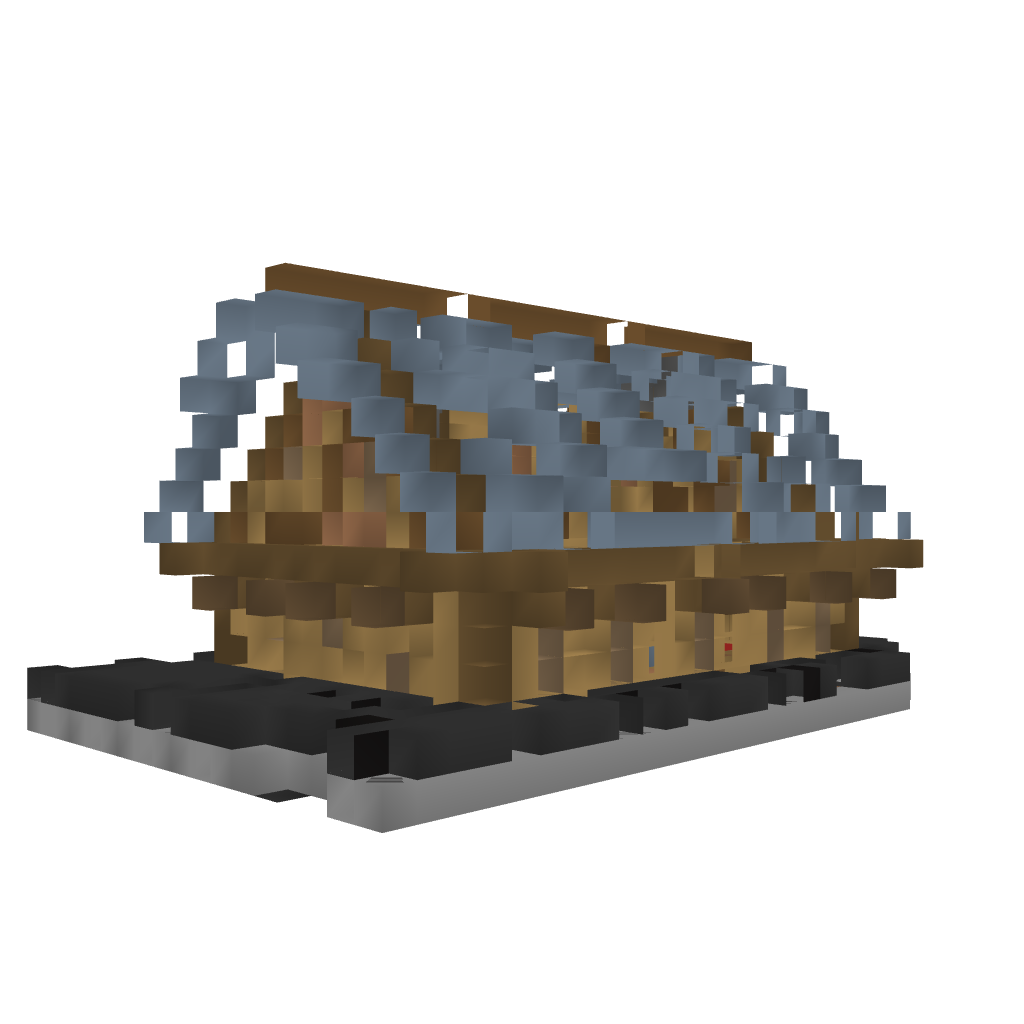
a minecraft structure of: rustic home